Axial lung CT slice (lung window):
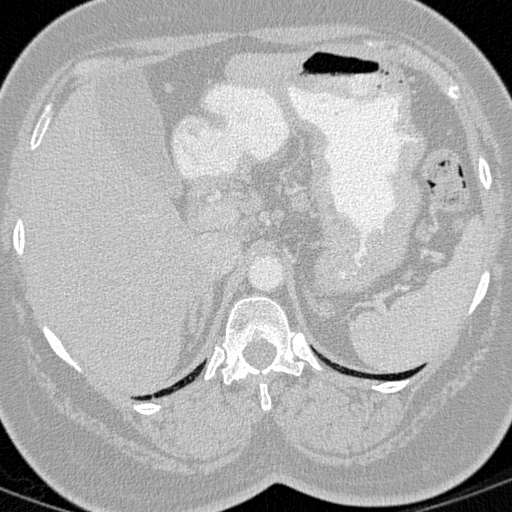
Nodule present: no